Question: When i load kendoGrid with column (have locked), it is error :((

'''
$("#GS_ResultTab_GridDeloyment").kendoGrid({
dataSource: JsonDataToKendoSource(src, null, 15),
groupable: false,
sortable: true,
scrollable: true,
pageable: true,
columnMenu: true,
columns: [cl1, cl2, cl8, cl10, cl3, cl4, cl5, cl6, cl9, cl7]
});
'''
dataSource: list json to kendoDatasource
columns: list columns
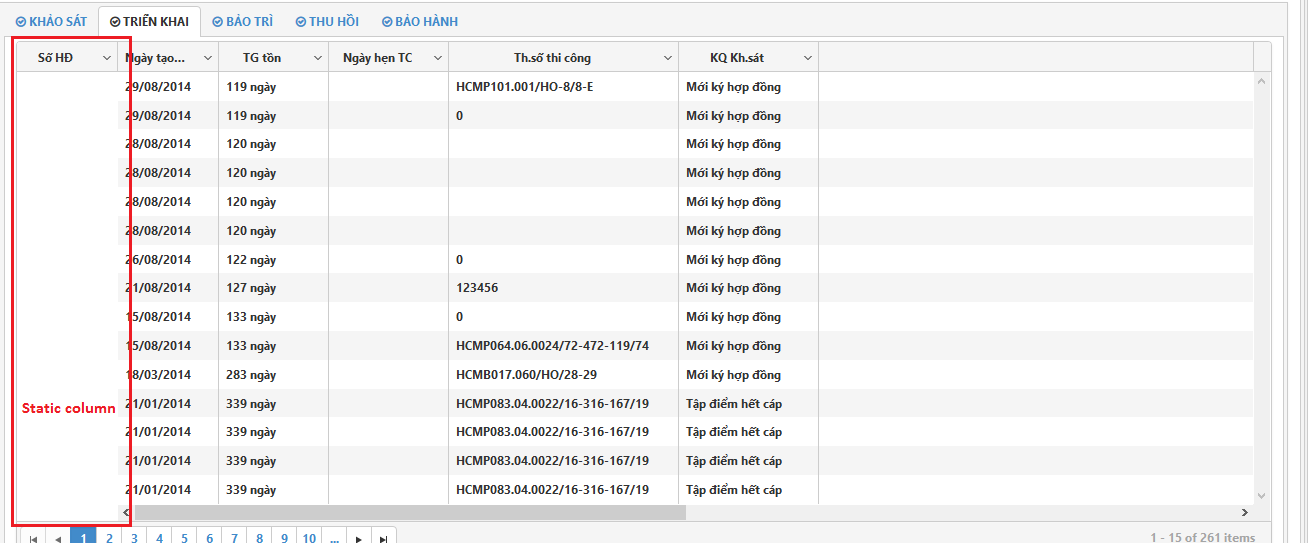
Answer: If you are using version Q3 2014 or newer, the 'kendo.resize()' method should fix your problem:
Try add this under your grid definition method:
'''
kendo.resize($("#GS_ResultTab_GridDeloyment"));
'''
If it would not help you can also try use this method on grid dataBound event:
'''
$("#GS_ResultTab_GridDeloyment").kendoGrid({
...
dataBound: function(e) { kendo.resize(e.sender.element); }
});
'''